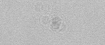
Label: camera_spot